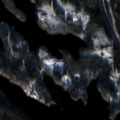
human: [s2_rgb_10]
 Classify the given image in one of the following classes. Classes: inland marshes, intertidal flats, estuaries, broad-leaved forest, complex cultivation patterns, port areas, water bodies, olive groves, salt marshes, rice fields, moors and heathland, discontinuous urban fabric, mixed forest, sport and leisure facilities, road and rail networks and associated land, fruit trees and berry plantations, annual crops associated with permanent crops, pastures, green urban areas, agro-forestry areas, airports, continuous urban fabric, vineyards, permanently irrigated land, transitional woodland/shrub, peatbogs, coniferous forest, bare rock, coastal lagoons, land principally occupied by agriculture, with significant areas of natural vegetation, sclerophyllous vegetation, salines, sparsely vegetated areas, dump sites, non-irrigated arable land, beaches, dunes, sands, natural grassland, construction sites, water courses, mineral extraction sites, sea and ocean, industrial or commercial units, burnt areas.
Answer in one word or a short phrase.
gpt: coniferous forest, mixed forest, water bodies